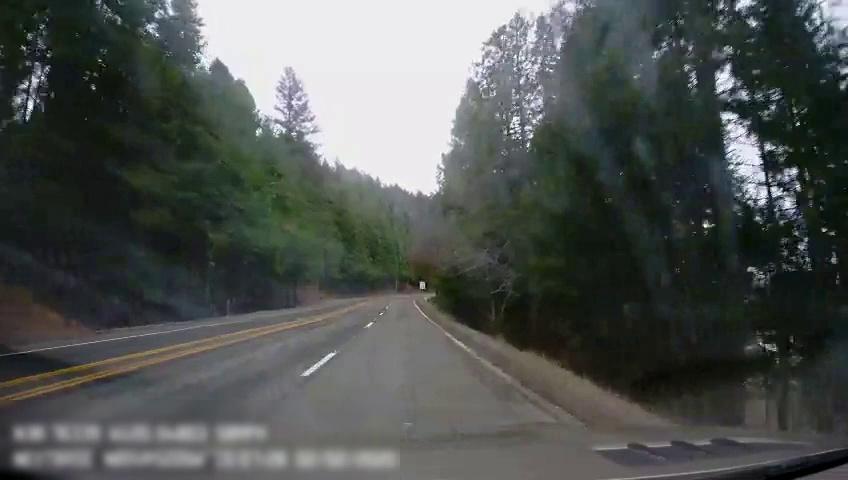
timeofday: Day
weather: Cloudy
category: Drivable Space
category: Lanes | Opposite Lane
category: Lanes | Opposite Lane
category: Lanes | Alternate Lane
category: Lanes | Current Lane
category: Lanes | Current Lane